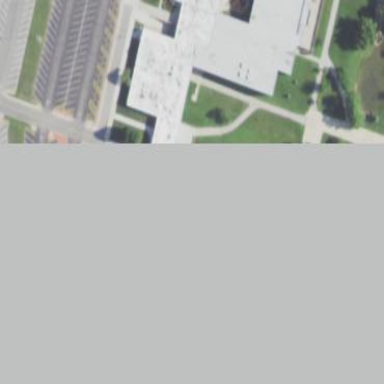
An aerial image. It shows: College building.